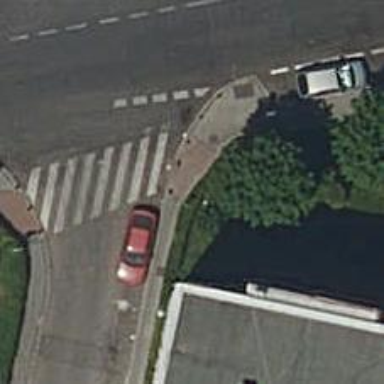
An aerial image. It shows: Bollard.